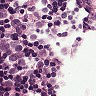
Metastatic tissue present: yes